Interaction volume radius: 10 \u00c5
Interaction volume height: 20 \u00c5
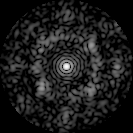
Disorder parameter: 0.7018